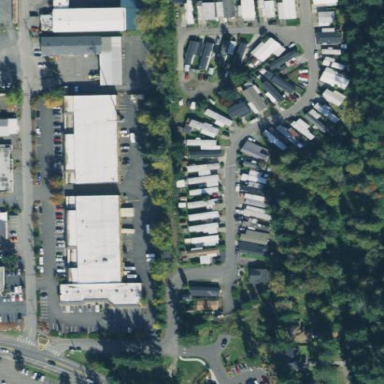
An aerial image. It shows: Residential area known as trailer park.